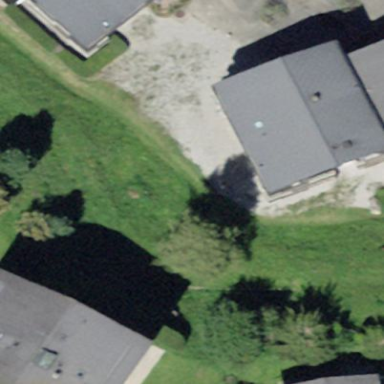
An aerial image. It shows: View of apartment building.